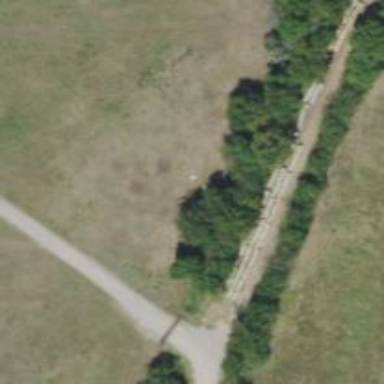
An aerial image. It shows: Abandoned railway.